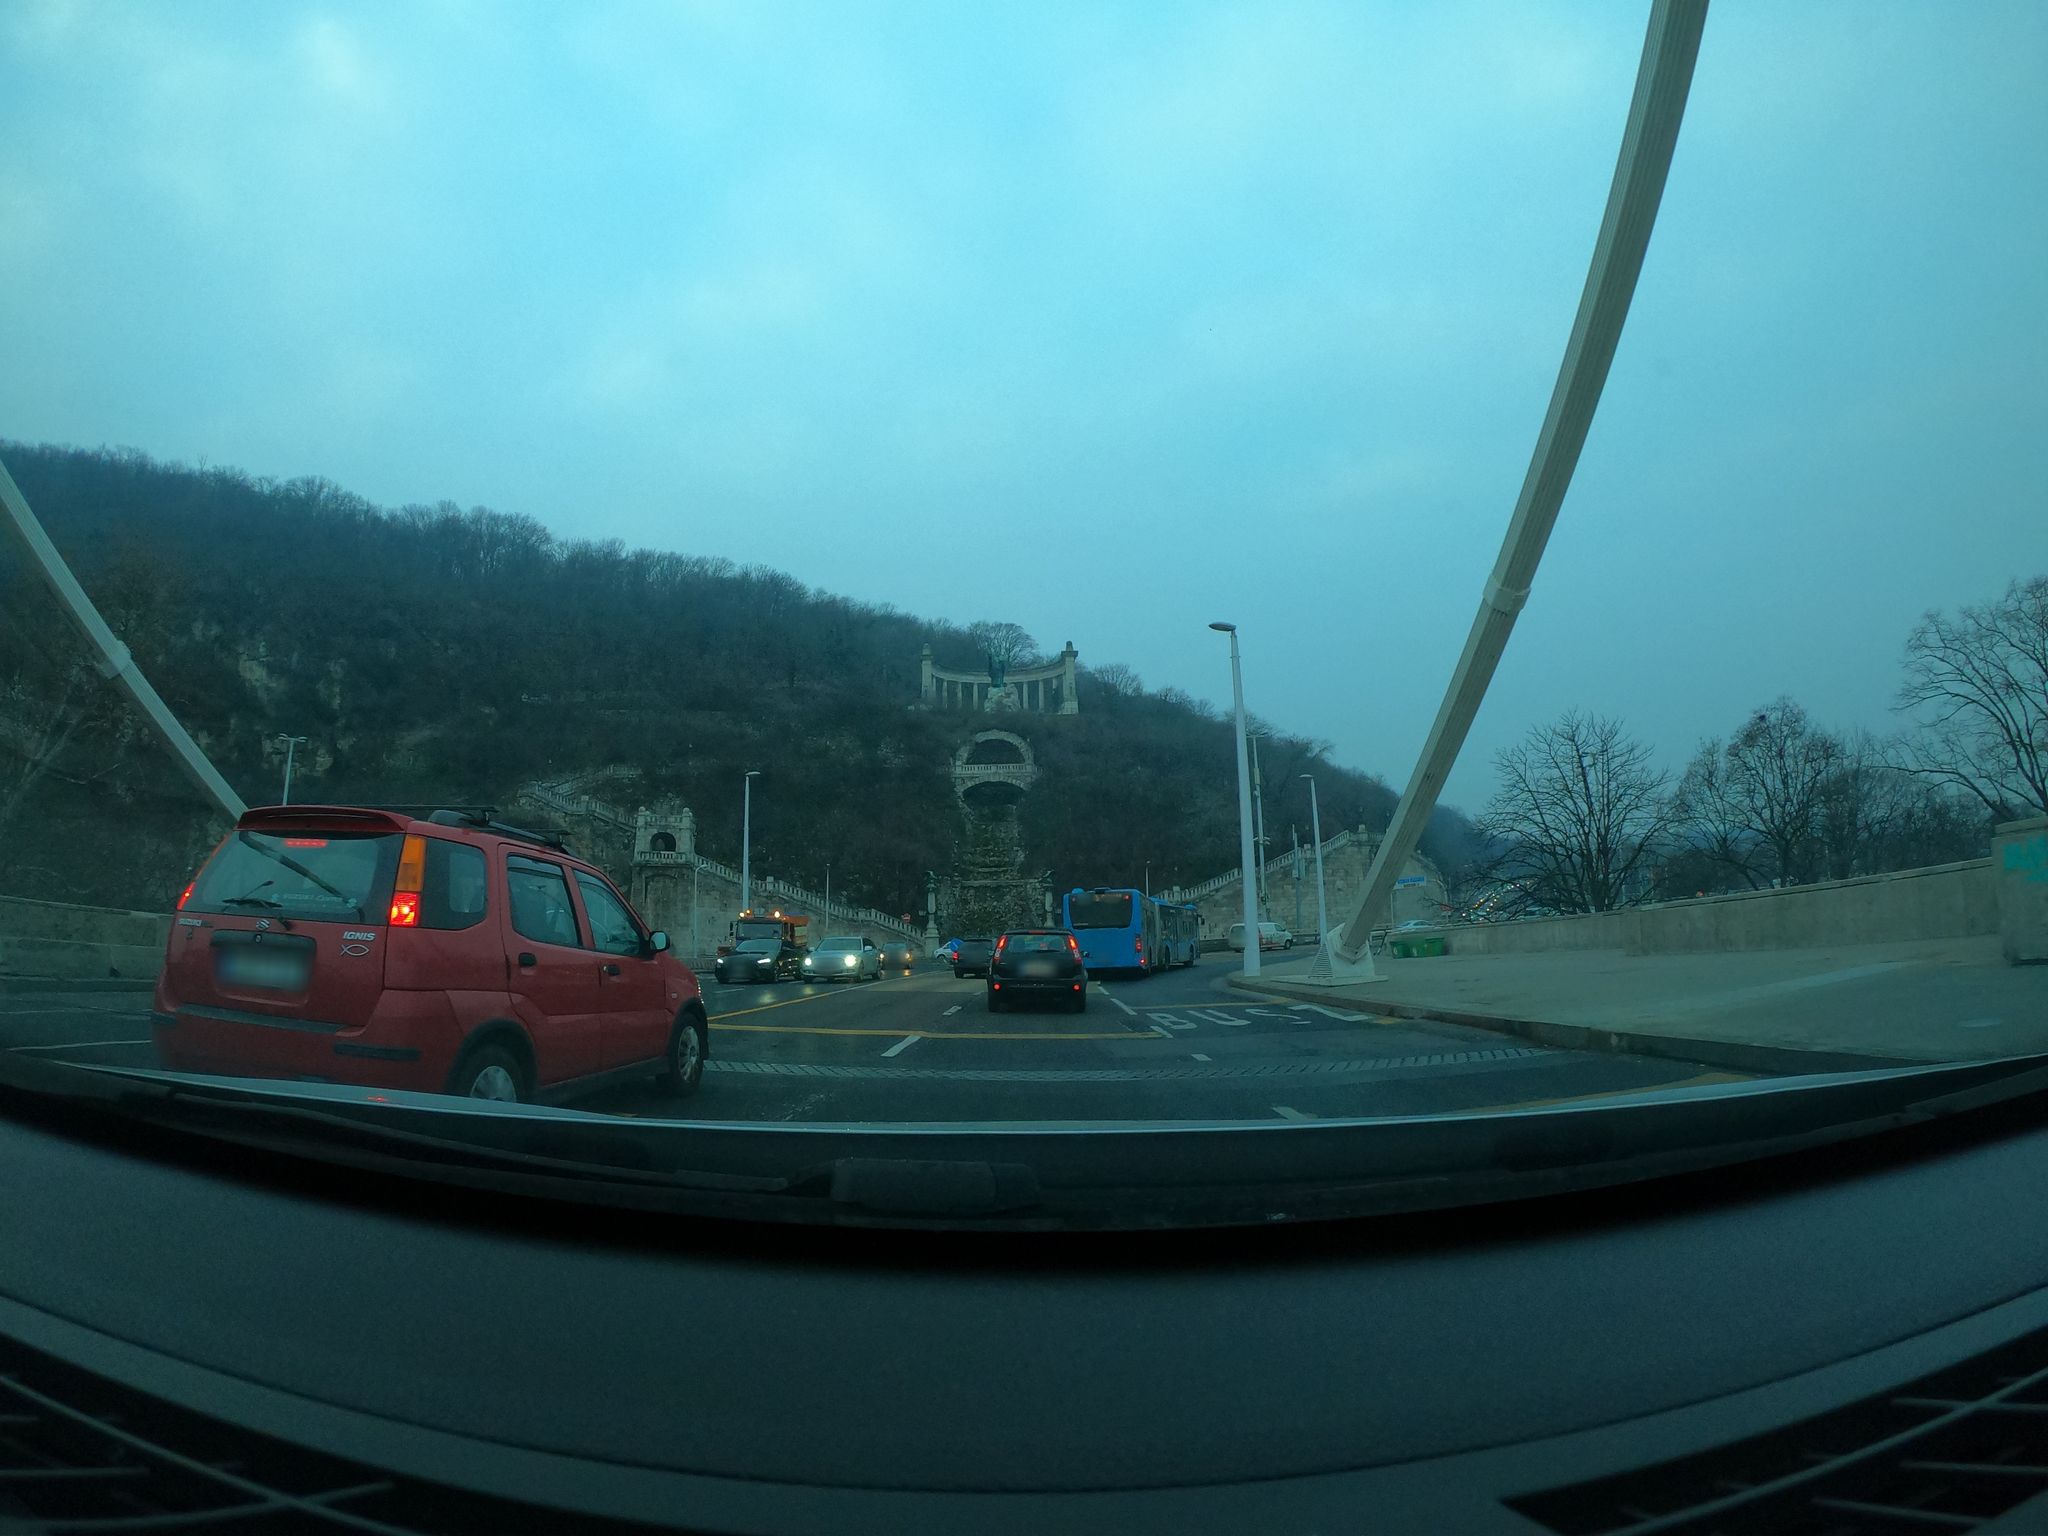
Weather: snowy
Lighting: day
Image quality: slightly poor
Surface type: driving surface
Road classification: secondary, primary_link
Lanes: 1
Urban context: urban centre
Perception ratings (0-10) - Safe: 7.27, Lively: 8.71, Beautiful: 3.85, Boring: 5.27, Depressing: 4.49, Wealthy: 0.94